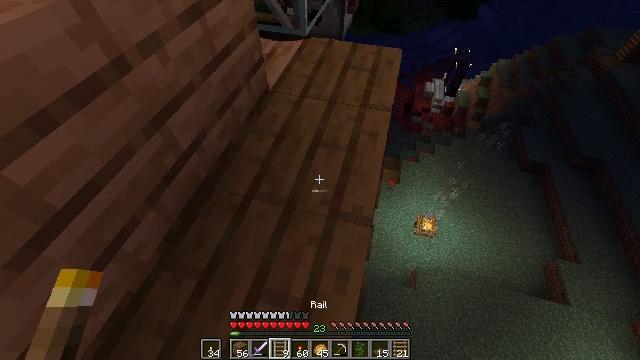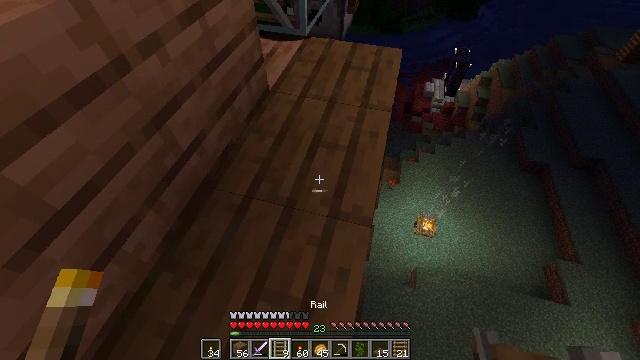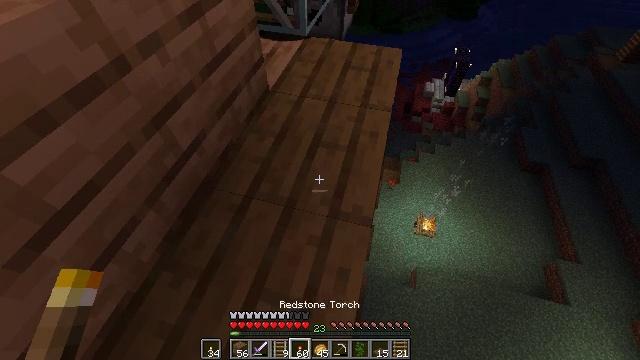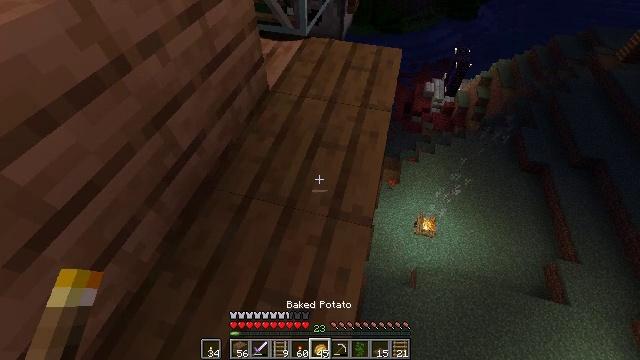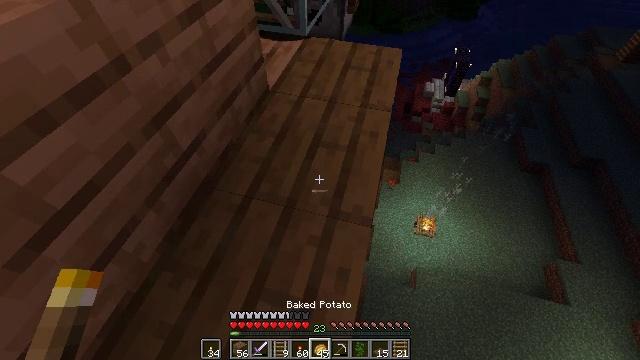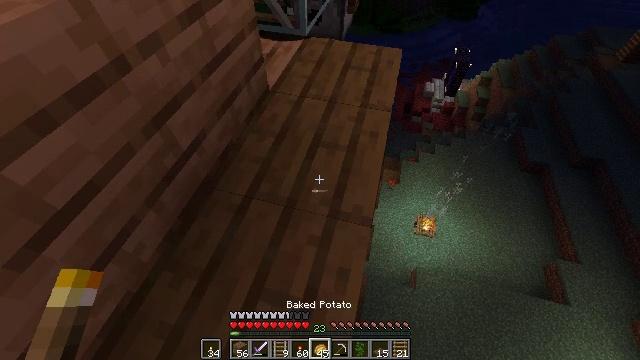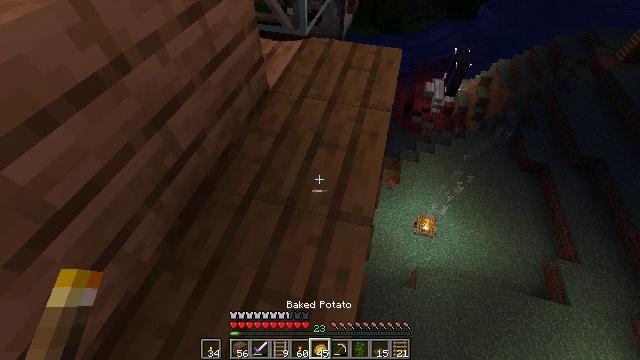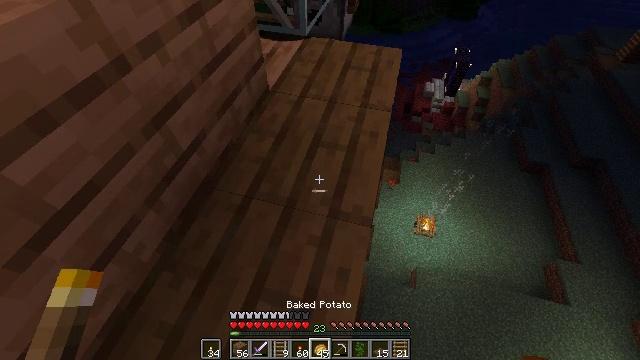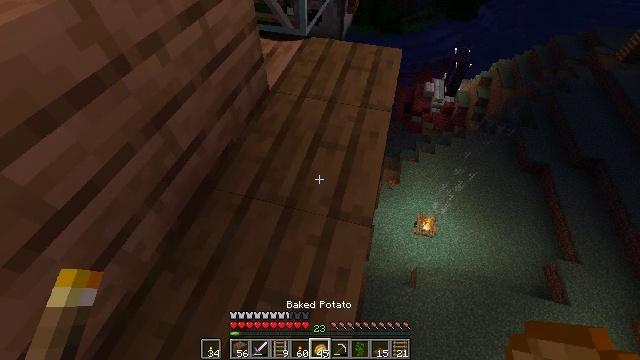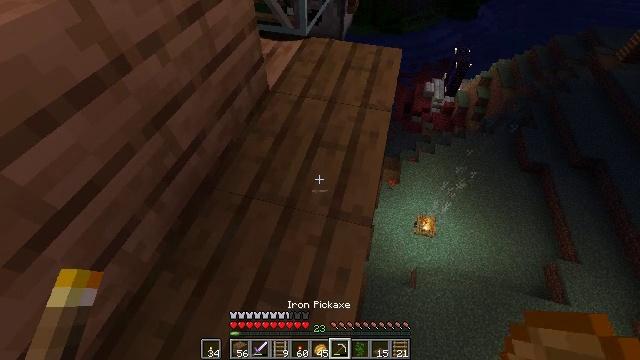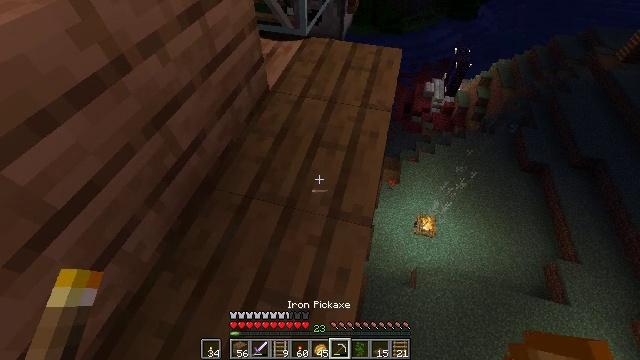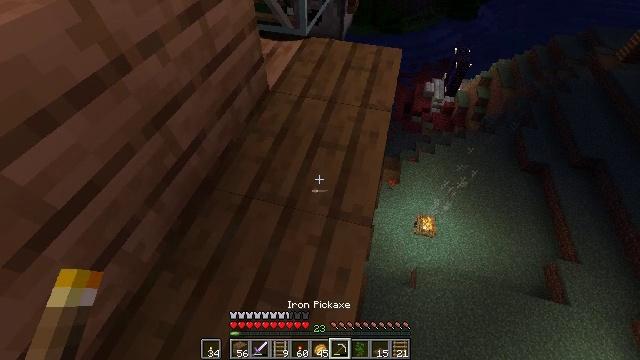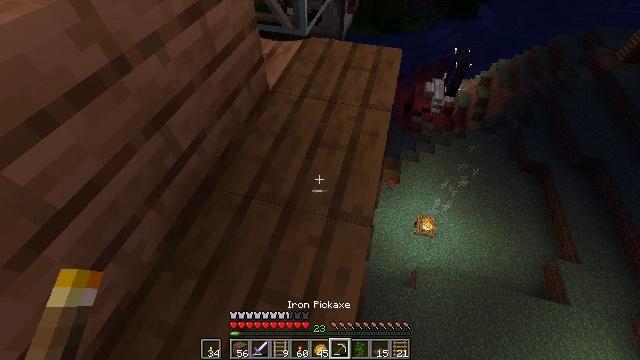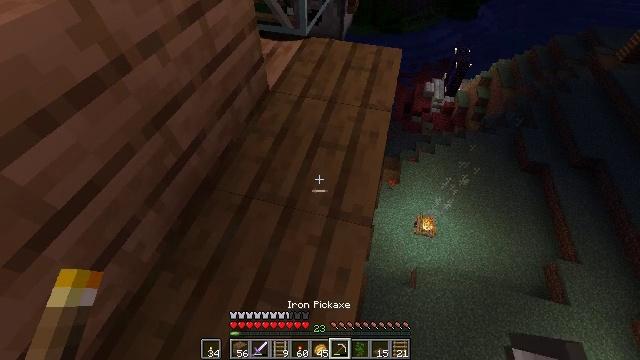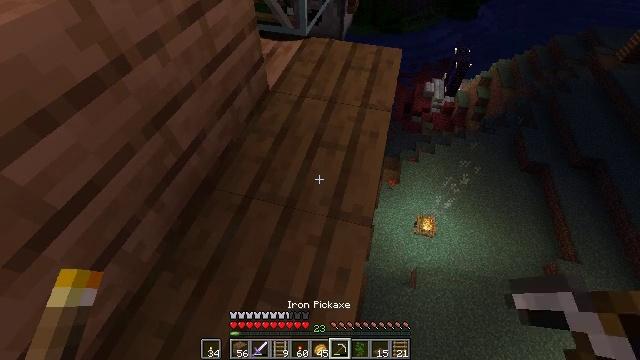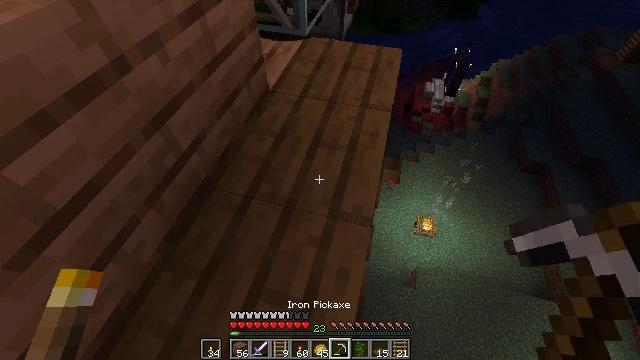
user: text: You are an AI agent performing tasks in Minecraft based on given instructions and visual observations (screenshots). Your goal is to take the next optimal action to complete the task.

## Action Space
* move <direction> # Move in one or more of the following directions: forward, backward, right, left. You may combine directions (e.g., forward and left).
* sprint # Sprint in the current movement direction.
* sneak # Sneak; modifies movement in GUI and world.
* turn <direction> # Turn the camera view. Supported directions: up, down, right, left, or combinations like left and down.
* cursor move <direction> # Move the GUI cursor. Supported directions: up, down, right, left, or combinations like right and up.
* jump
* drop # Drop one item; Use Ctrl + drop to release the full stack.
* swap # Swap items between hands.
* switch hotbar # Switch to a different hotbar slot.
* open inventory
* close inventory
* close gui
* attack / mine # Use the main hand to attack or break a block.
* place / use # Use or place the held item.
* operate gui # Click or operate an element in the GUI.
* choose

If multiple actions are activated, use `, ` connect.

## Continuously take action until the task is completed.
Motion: motion action
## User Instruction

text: Attack the spruce planks to recycle them.
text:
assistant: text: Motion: sneak
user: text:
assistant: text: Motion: sneak
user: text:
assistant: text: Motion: sneak
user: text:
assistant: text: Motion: sneak
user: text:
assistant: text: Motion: sneak
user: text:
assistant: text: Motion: sneak
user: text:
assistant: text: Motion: sneak
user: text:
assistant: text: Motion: sneak
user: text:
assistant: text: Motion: sneak
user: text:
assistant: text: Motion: sneak
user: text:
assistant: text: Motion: sneak
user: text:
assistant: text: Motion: sneak
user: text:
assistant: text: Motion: sneak
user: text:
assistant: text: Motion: sneak
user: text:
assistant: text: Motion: sneak
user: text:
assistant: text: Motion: sneak, attack / mine
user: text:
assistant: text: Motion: sneak, attack / mine
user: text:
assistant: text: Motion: sneak, attack / mine
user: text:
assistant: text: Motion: sneak, attack / mine
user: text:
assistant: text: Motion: sneak, attack / mine
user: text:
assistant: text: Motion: sneak, attack / mine
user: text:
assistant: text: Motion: sneak, attack / mine
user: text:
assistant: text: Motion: sneak, attack / mine
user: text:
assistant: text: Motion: sneak, attack / mine
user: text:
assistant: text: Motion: sneak, attack / mine
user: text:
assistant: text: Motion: sneak, attack / mine
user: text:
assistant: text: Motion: sneak, attack / mine
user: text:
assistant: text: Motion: sneak, attack / mine
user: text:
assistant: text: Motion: sneak, attack / mine
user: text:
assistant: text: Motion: sneak, attack / mine